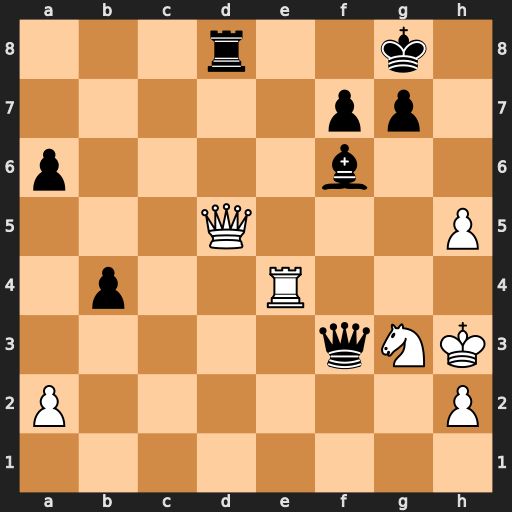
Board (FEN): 3r2k1/5pp1/p4b2/3Q3P/1p2R3/5qNK/P6P/8
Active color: w
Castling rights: -
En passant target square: -
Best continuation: Re8+ Rxe8 Qxf3